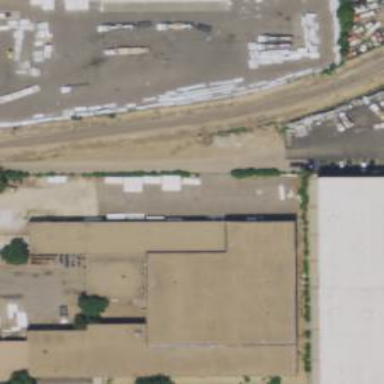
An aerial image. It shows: Industrial building.